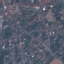
Land use / land cover: Residential